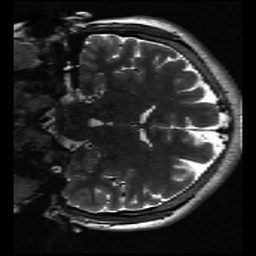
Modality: inplaneT2
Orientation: coronal